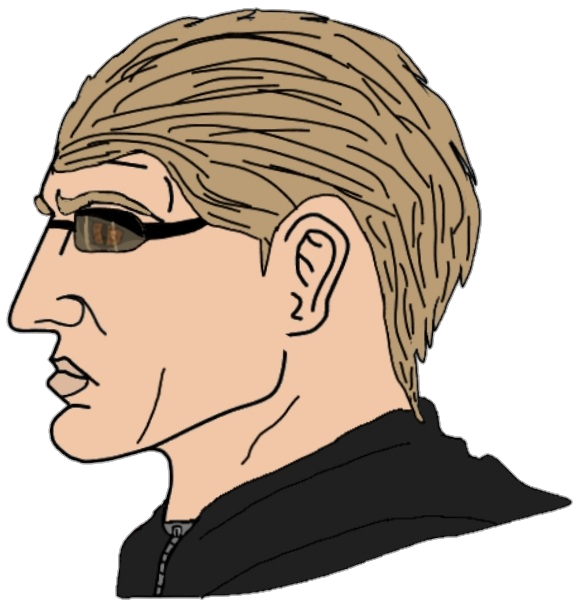
Label: 4_Yes_Chad